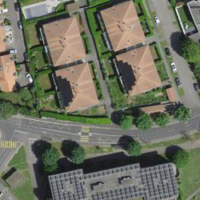
EUNIS habitat code: 55
Species observed at this site:
Pica pica